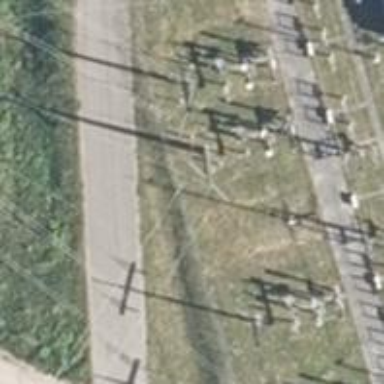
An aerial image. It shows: Power pole.